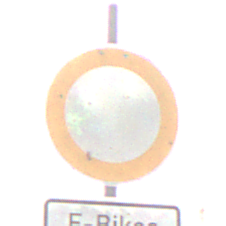
Verkehrszeichen: VerbotFahrzeugeAllerArt
Zusatzzeichen unten: BesondereFahrzeugeUndTransportgueter13
Umgebung: Outdoor, Nature
Tageszeit: MorningAfternoon
Wetter: PartlyCloudy
Licht: Natural
Jahreszeit: Winter
Kontrast: MediumContrast